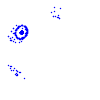
Particle: electron